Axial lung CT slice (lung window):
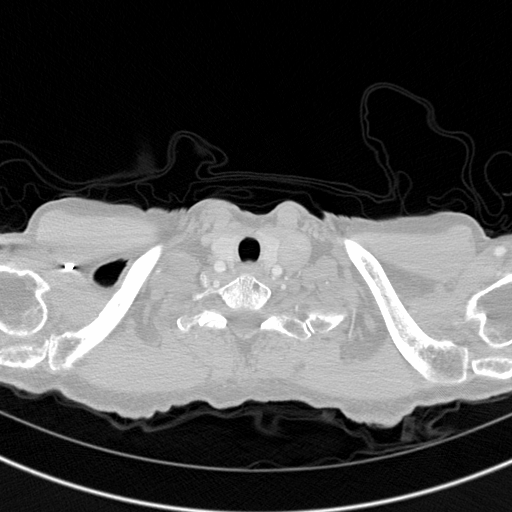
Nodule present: no